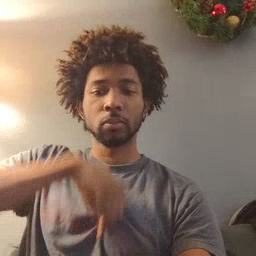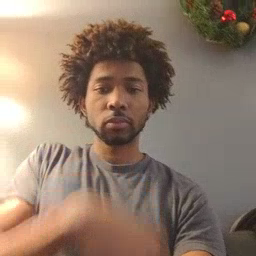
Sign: zipper